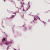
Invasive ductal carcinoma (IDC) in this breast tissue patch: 0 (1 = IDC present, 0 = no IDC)